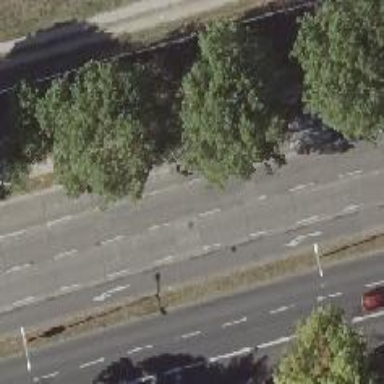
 and shared busway and cycleway on the right."